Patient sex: M
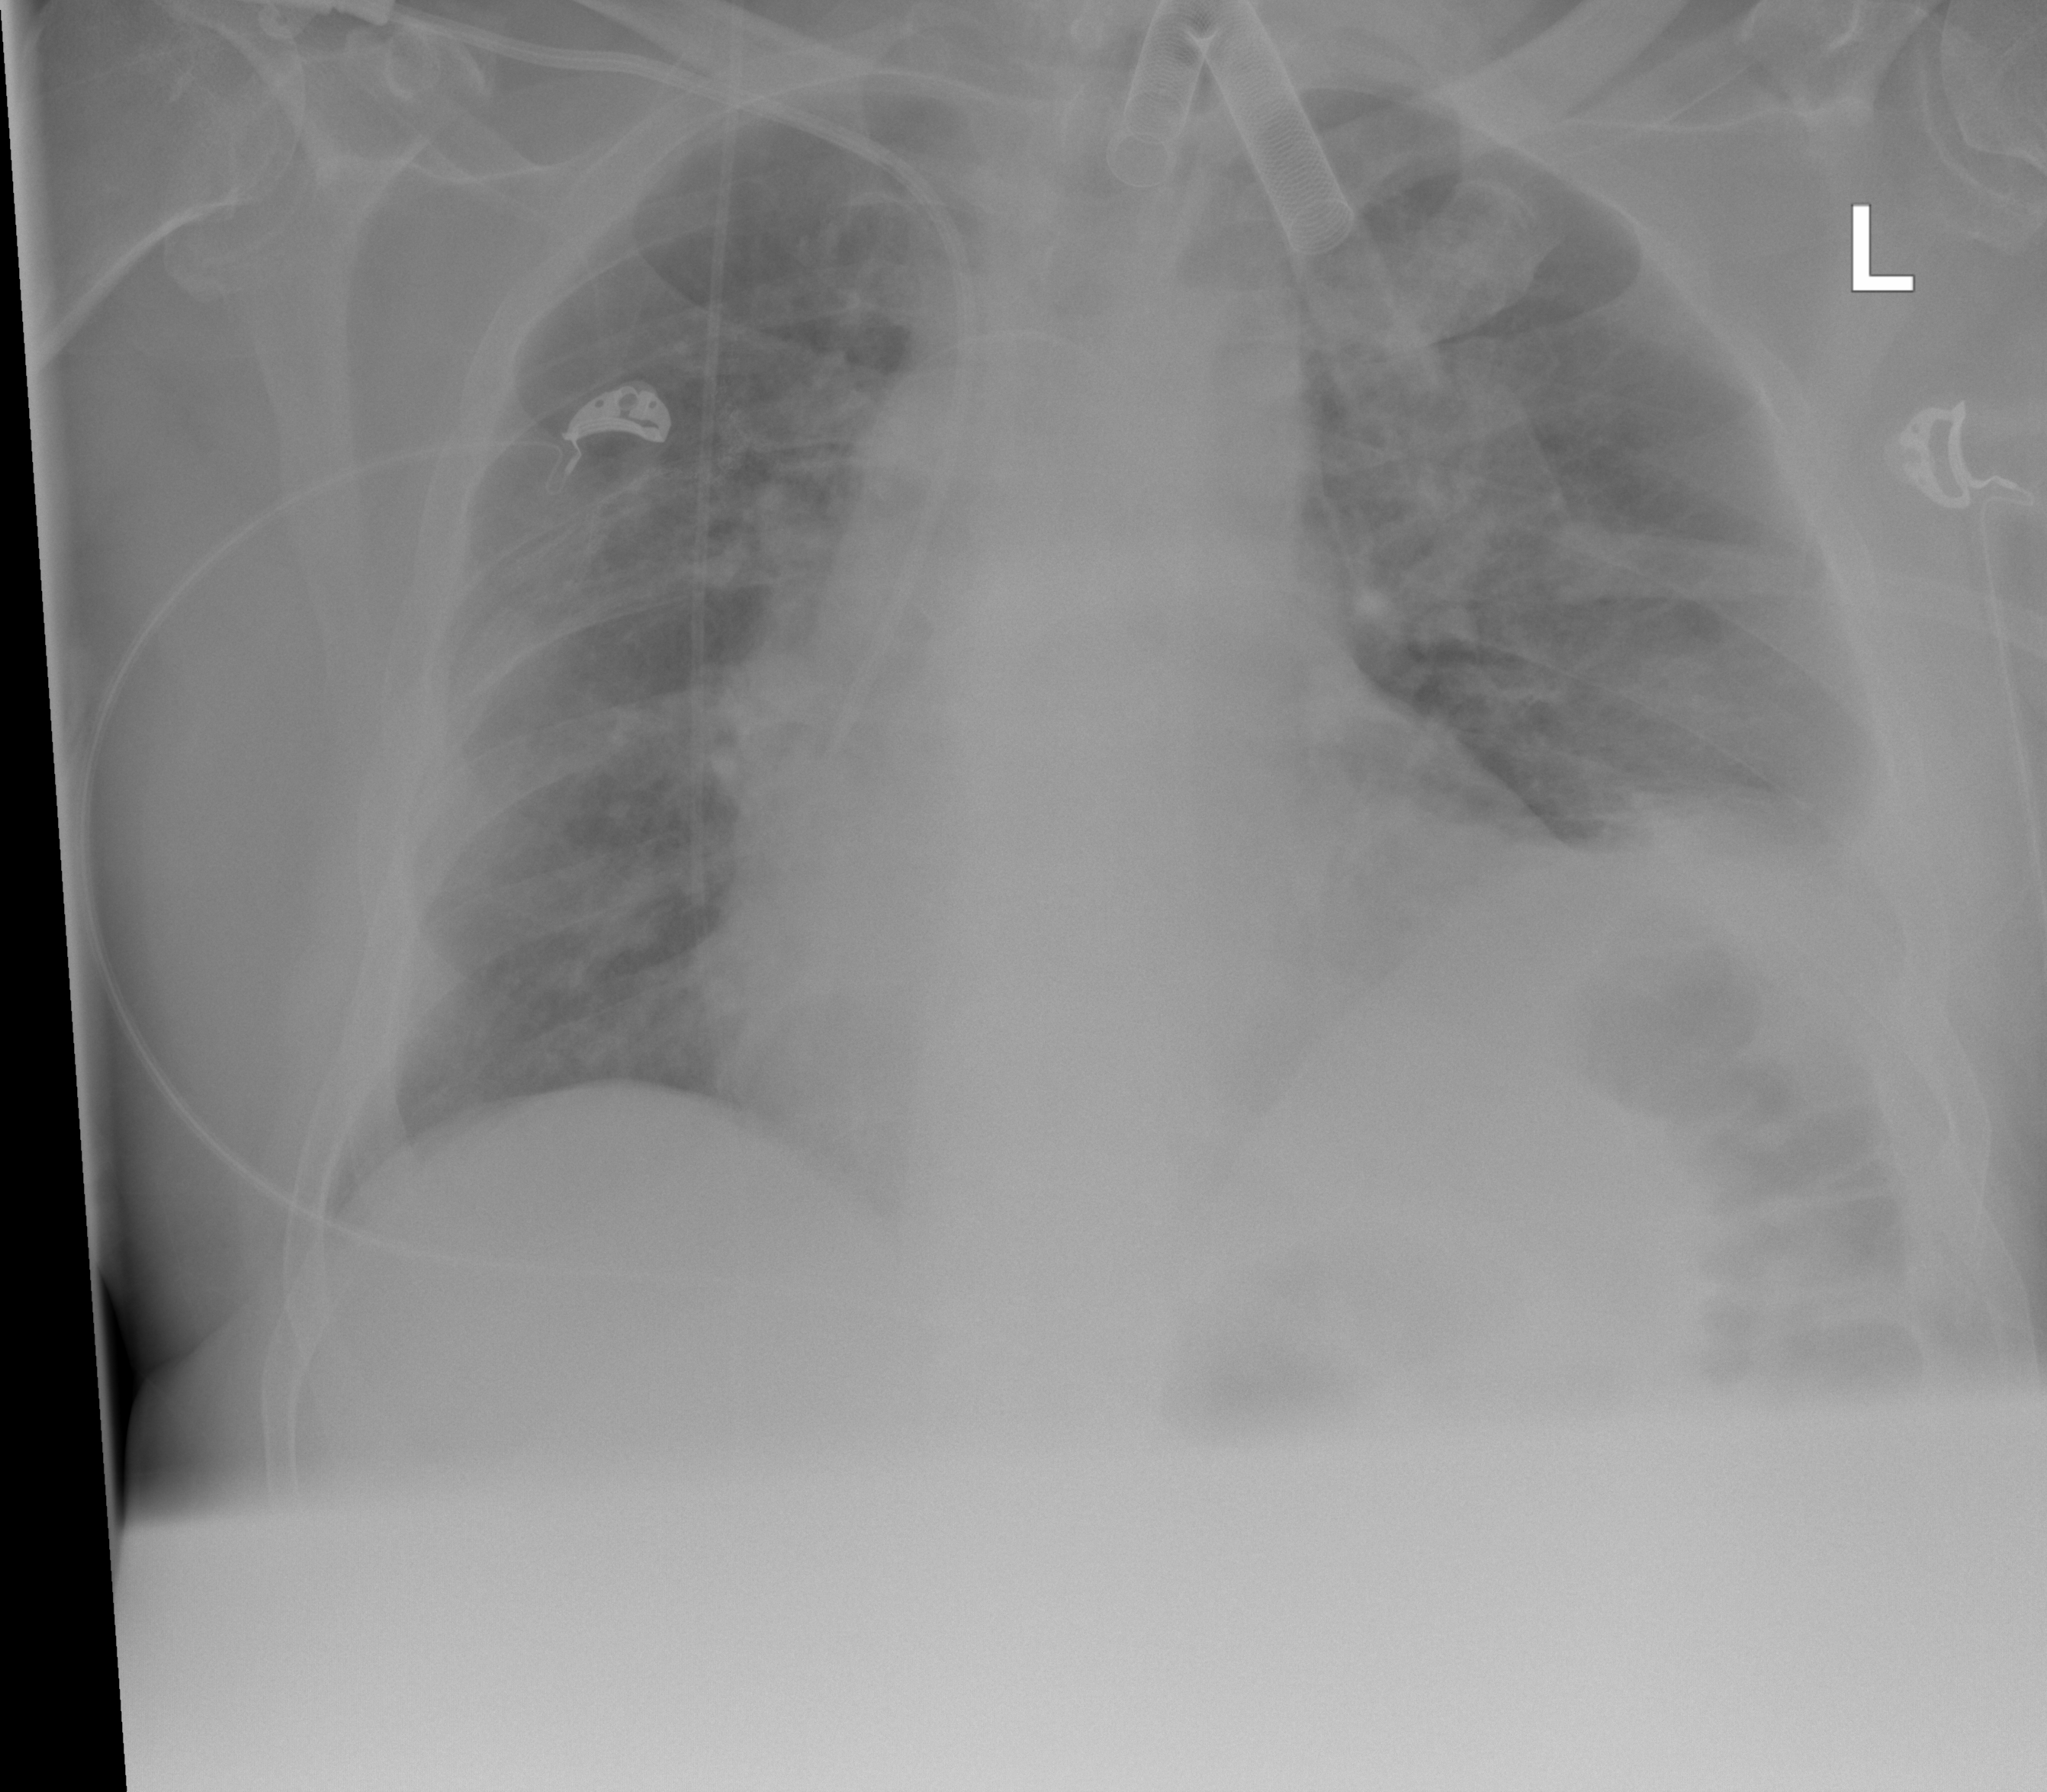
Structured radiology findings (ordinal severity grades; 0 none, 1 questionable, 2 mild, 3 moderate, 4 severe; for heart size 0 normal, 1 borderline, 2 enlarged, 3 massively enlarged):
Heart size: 1
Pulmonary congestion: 2
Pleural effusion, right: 0
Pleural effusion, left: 2
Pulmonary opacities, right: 0
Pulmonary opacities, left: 1
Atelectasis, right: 2
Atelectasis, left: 2